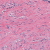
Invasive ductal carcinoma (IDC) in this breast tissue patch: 0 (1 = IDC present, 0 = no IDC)